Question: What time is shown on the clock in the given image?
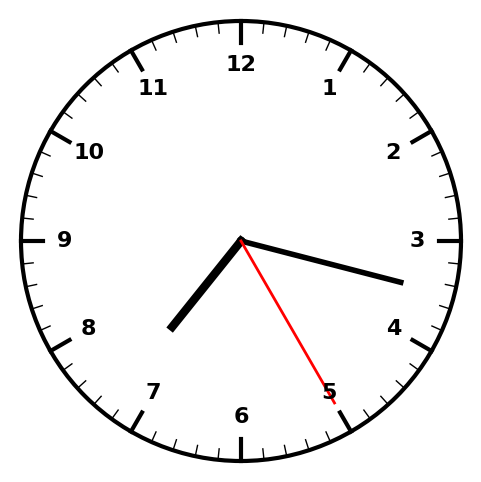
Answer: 07:17:25